Field crop: maize
Growth stage: 1
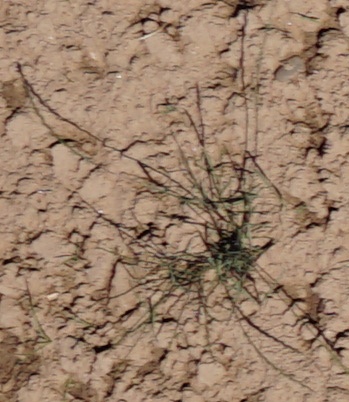
Species: lolium